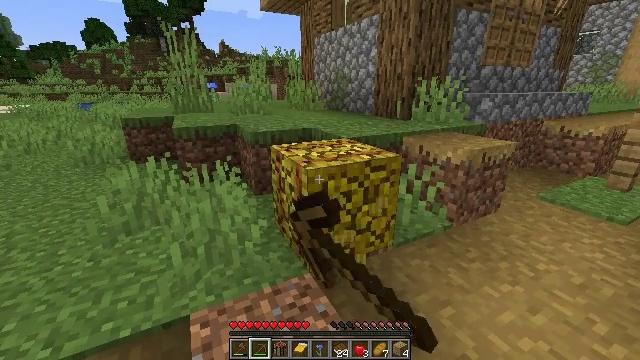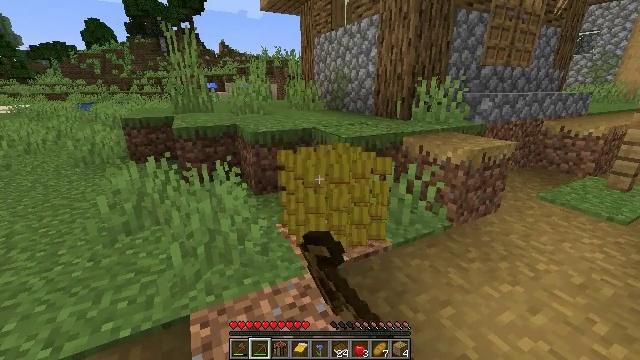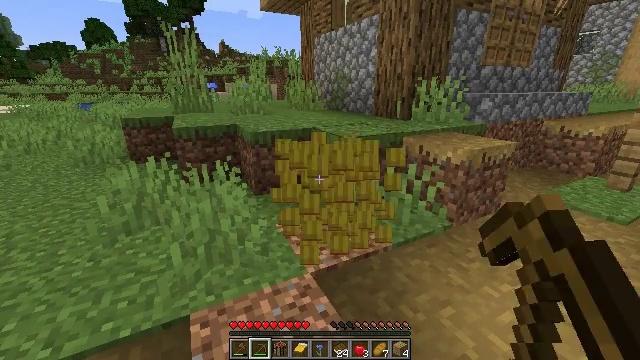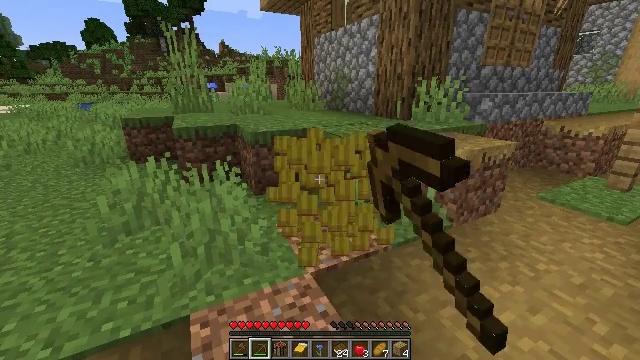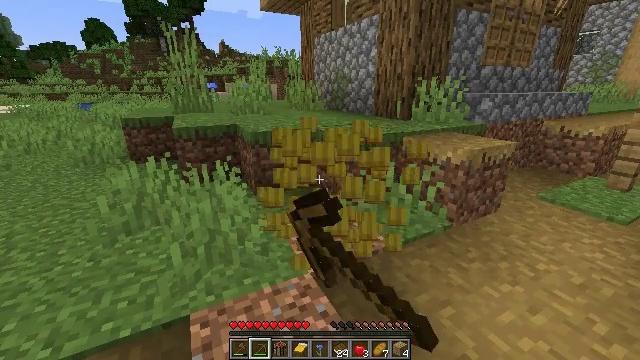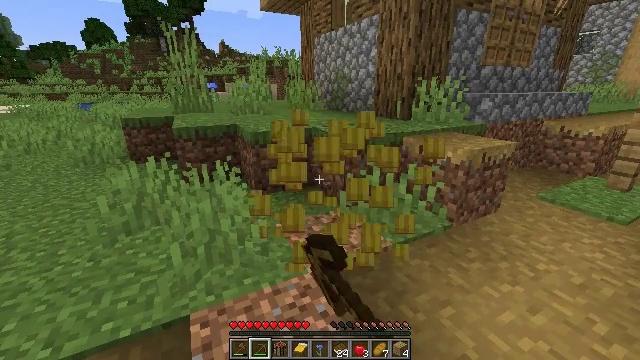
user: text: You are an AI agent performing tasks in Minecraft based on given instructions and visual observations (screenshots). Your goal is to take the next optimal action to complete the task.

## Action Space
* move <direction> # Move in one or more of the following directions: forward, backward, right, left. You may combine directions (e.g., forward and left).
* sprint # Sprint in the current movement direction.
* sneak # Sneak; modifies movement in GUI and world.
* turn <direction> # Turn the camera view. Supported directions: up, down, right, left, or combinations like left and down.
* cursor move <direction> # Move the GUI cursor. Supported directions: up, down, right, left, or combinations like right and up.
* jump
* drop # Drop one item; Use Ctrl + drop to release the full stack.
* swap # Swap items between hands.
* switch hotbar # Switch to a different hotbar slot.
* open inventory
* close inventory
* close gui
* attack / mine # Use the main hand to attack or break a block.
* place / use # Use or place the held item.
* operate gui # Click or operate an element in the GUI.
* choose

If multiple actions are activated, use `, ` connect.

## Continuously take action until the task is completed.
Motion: motion action
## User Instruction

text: Mine a hay block from the field.
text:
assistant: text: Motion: attack / mine
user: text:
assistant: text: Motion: attack / mine
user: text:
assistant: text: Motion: attack / mine
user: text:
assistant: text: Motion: attack / mine
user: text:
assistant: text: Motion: attack / mine
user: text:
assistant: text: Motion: attack / mine